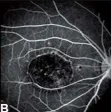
Fluorescein angiography (B) reveals staining of the retinal scar.
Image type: ophthalmic_imaging (ophthalmic_angiography)